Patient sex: M
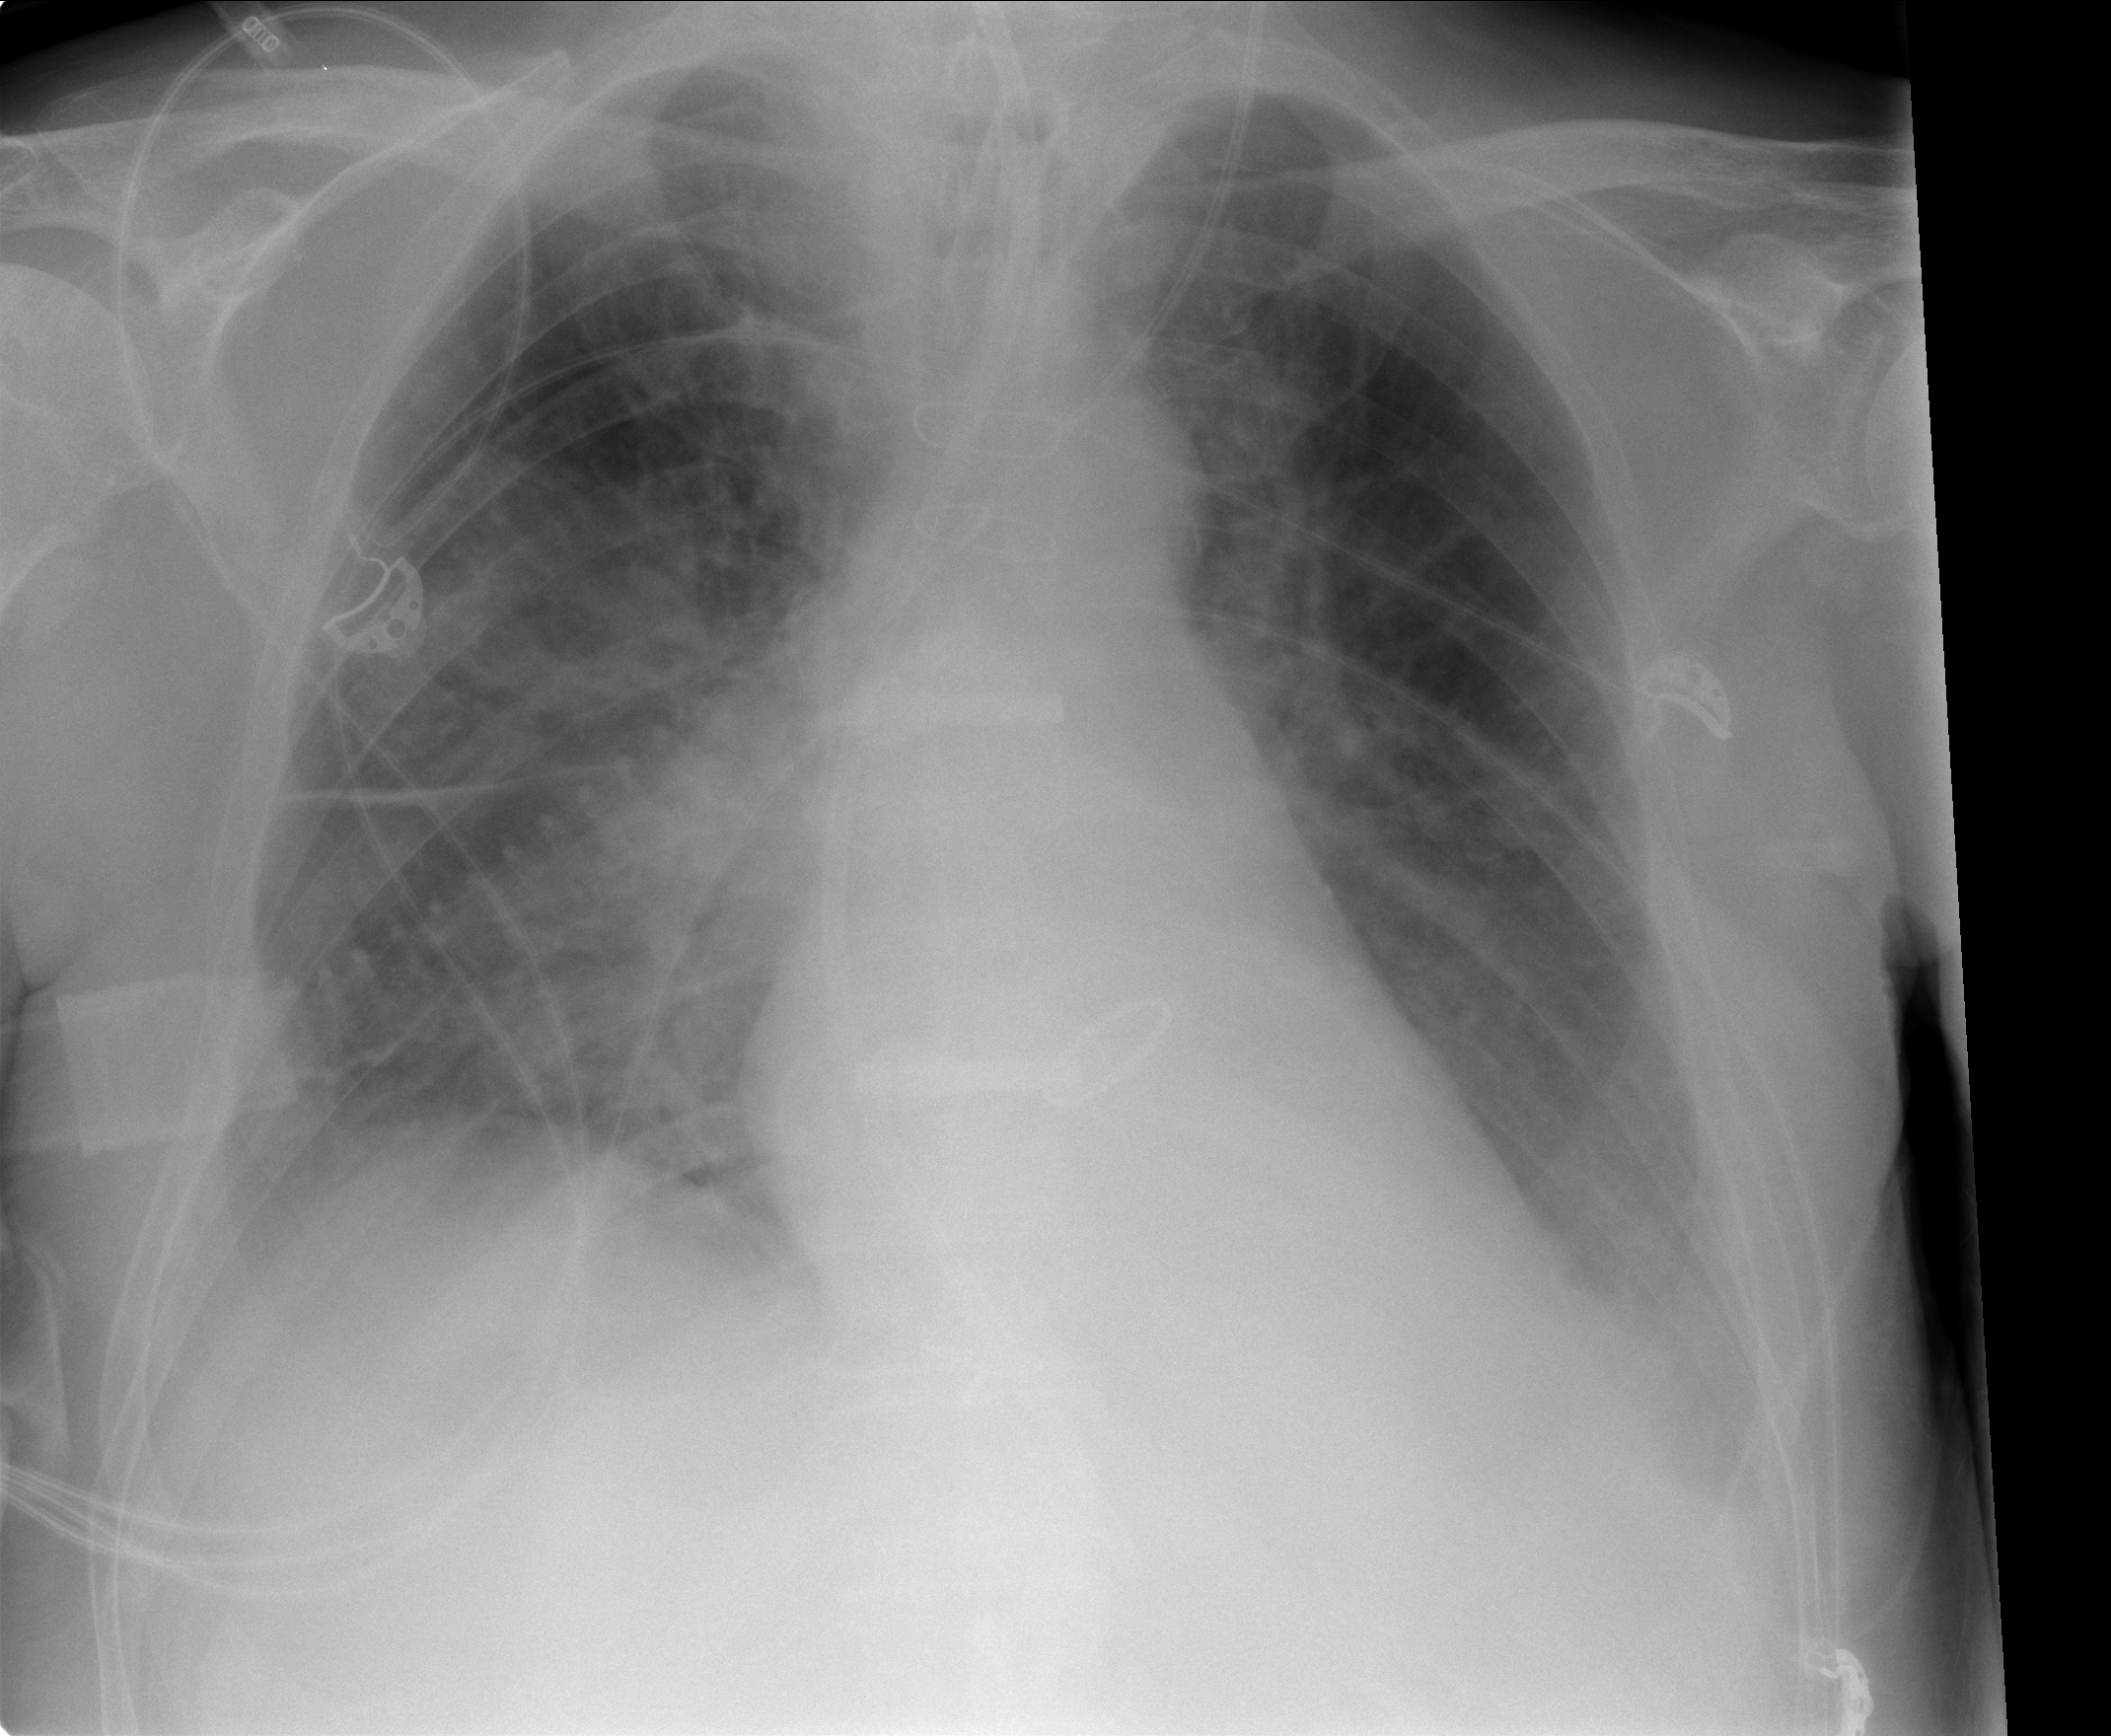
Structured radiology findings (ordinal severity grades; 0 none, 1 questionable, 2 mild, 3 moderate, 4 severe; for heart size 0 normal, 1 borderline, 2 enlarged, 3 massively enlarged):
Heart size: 0
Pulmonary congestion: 2
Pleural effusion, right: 2
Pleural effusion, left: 2
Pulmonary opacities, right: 2
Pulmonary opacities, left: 0
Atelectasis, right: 2
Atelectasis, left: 2